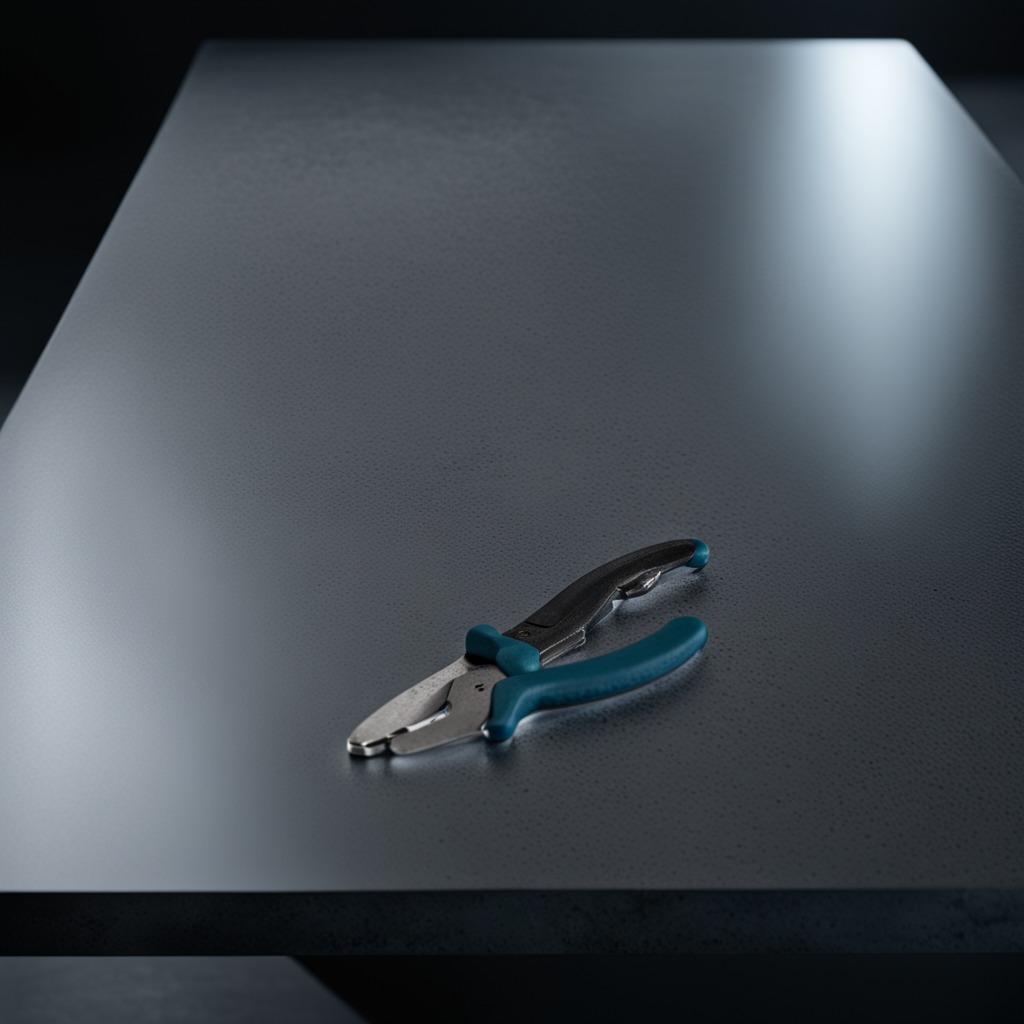
A plier lies on a clean granite table inside a workshop at night dim ambient light soft shadows worn but